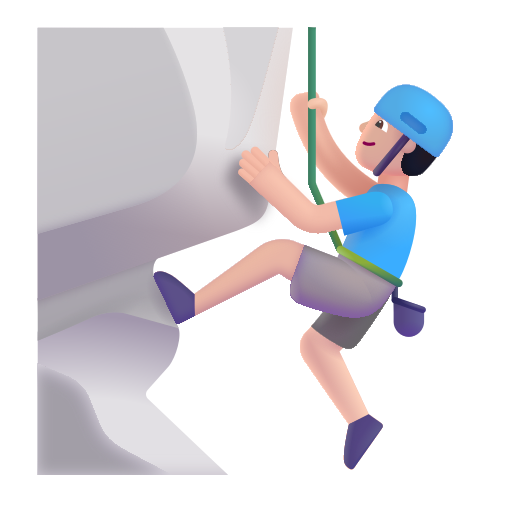
man climbing color light